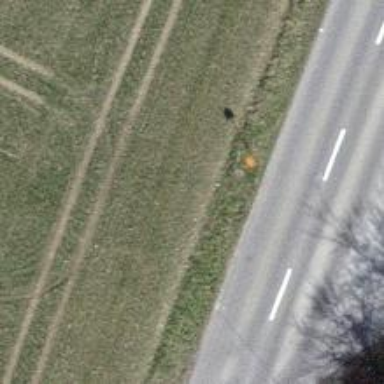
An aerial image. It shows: Aerial marker.